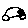
Label: car